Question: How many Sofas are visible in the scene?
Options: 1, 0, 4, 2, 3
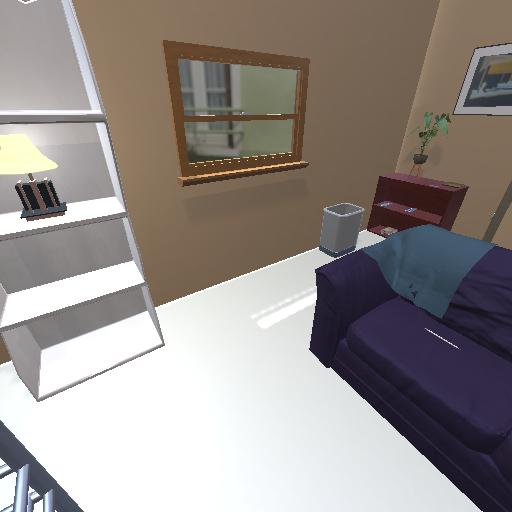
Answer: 1